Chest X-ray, AP view. Patient: 18 years old, sex F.
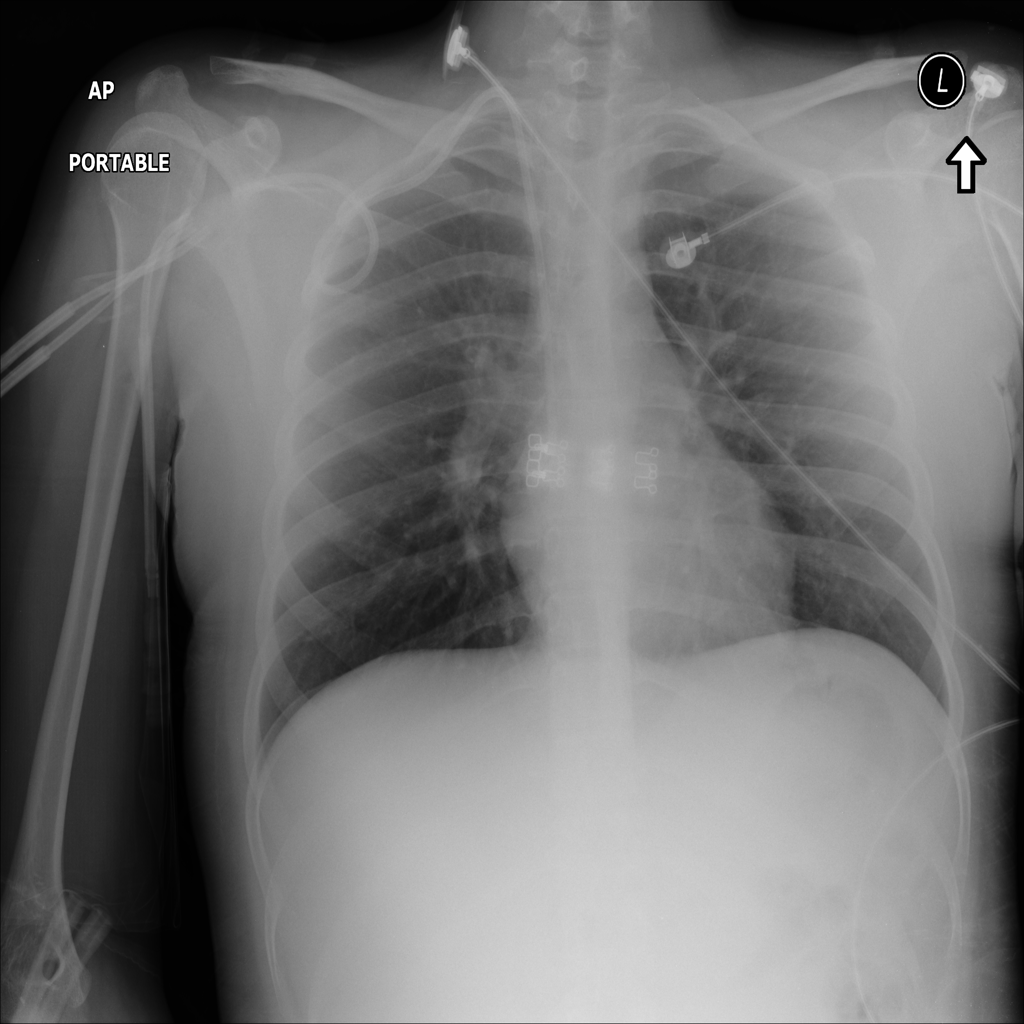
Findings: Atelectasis